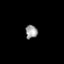
Tissue: skin
Cell type: Epithelial cells
Senescence score: 0.2226
Nuclear area (px): 160
Mean DAPI intensity: 152.025